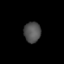
Tissue: lung
Cell type: Epithelial cells
Senescence score: 0.2423
Nuclear area (px): 342
Mean DAPI intensity: 81.056